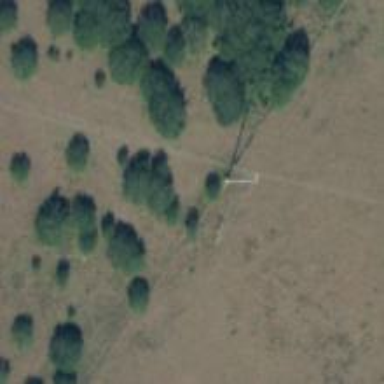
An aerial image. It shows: Power pole.